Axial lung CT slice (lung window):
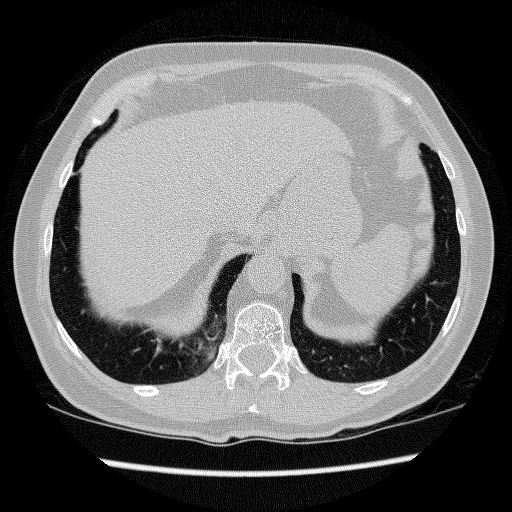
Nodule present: no